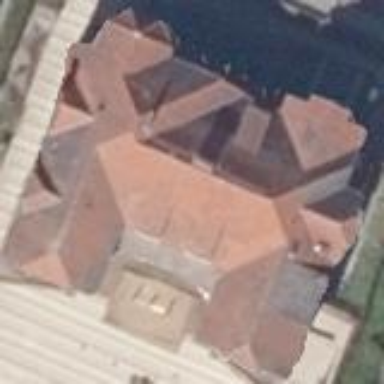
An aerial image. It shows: School building with yellow exterior. The roof is made of red roof tiles and has half-hipped shape.